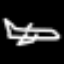
Label: airplane